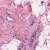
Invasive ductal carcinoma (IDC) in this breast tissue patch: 1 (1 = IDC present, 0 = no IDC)